Question: Story Board :

I need to update the UIView with the black background to the same height as the UIView with the yellow background.
i write this but it's not work:
'''
let heightOfTopBar = self.topBarUserNavigationView.bounds.height
heightProfilView.constant = heightOfTopBar
'''
Can you help me to solve this little problem ? Thank you
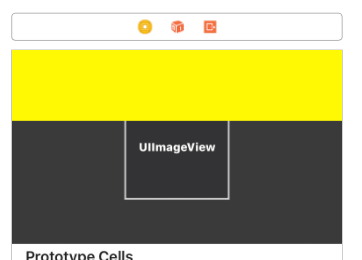
Answer: You can add from storyboard a 'Equal Height' constraint and make it disabled by default.
<URL>
Then, after the action is done, enable that constraint by doing:
'''
heightConstraint.isActive = true
view.layoutIfNeeded()
'''